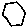
Label: hexagon